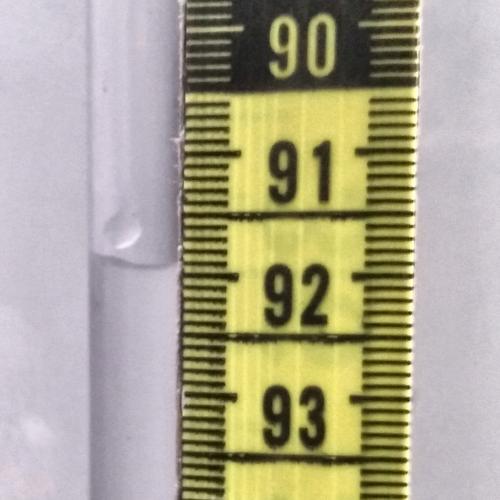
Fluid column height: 91.9 cm